Question:
'''
databaseReference = FirebaseDatabase.getInstance().getReference("/sample");
databaseReference.addValueEventListener(new ValueEventListener() {
@Override
public void onDataChange(@NonNull DataSnapshot dataSnapshot) {
Log.d(TAG, "onDataChange: dataSnapshot "+dataSnapshot.getValue());
}
@Override
public void onCancelled(@NonNull DatabaseError databaseError) {
}
});
'''
I'm new to android app development and firebase as well. i m fetching data from node and getting DataSnapshot value like below.
'''
{size=[Small, Large, Ex-Large], type=[Type 1, Type 2], color=[Red, Green, Blue], category=[T-Shirt, Jeans, Sweater]}
'''
need some expect help, any suggestion will greatly appreciated.
Thanks
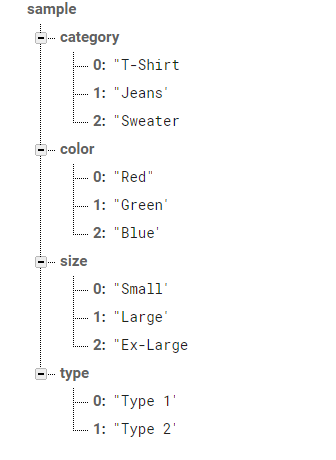
Answer: To retrieve values separately, you can use a code like this:
'''
databaseReference.child("category").addValueEventListener(new ValueEventListener() {
@Override
public void onDataChange(@NonNull DataSnapshot dataSnapshot) {
for (int i=0;i<3;i++) {
// category is an ArrayList you can declare above
category.add(dataSnapshot.child(String.valueOf(i)).getValue(String.class));
}
@Override
public void onCancelled(@NonNull DatabaseError databaseError) { // Do something for this
}
});
'''
Similarly you can add values of other nodes in your other ArrayLists, just by changing the value of Childs in this code.